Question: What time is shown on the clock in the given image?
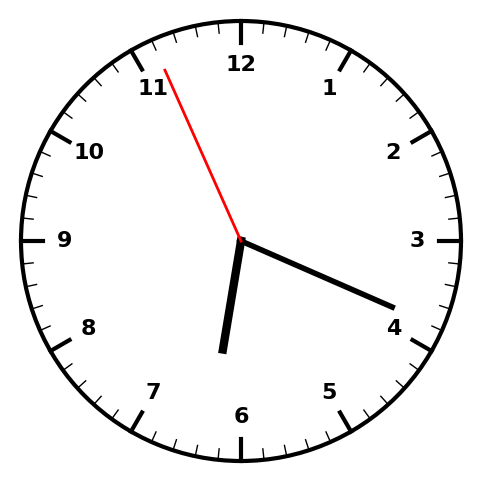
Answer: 06:18:56